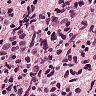
Metastatic tissue present: yes